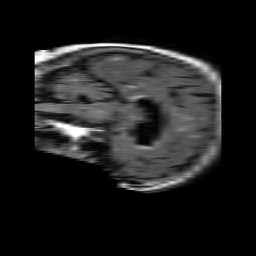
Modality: FLAIR
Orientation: sagittal
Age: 68
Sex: female
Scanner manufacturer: philips
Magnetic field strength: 3 T
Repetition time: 11 s
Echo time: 0.125 s